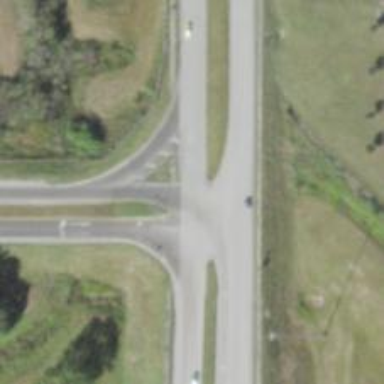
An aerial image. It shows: Secondary road with asphalt surface.